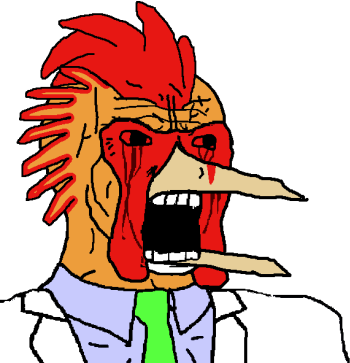
Label: 5_Animal